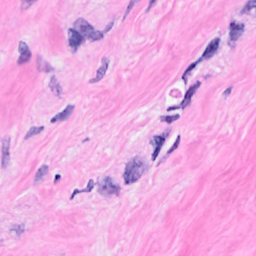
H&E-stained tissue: Breast